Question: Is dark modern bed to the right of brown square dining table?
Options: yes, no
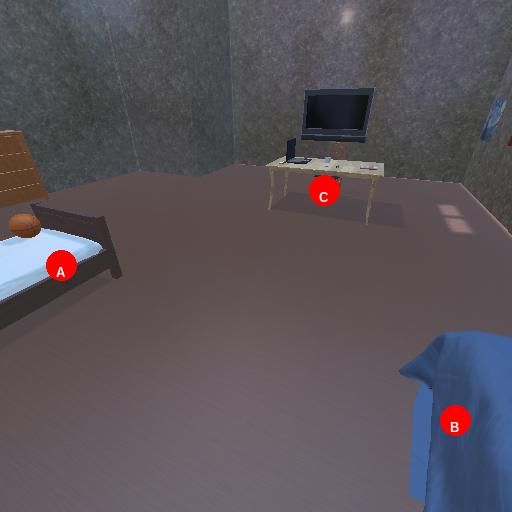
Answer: yes